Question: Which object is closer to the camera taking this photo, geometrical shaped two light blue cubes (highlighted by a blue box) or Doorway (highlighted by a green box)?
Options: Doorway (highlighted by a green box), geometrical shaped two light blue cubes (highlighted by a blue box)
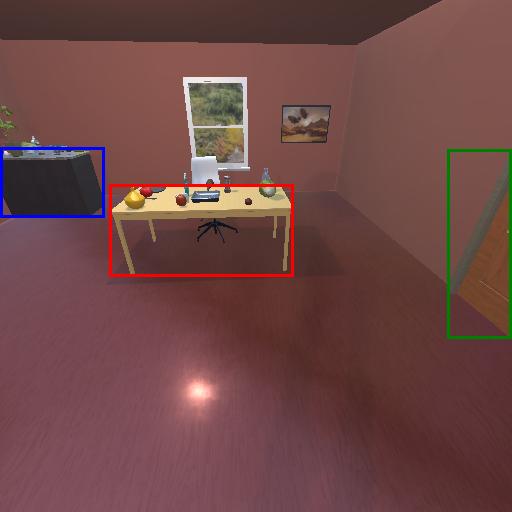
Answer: Doorway (highlighted by a green box)